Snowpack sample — Snodgrass Mountain, Crested Butte, Colorado (2/4/25, 12:06 PM MST)
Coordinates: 38.923, -106.968
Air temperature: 35 °F
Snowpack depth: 80 cm
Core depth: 20 cm
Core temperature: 33.8 °F
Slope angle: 14°, slope face: 78°
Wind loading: low
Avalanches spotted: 0
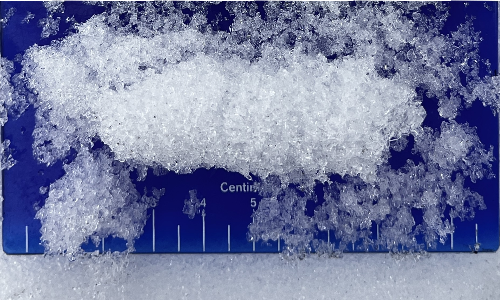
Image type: core
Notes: No avalanches nearby, unusually warm weather for the last month reported by residents, Collected 25 yards from treeline